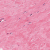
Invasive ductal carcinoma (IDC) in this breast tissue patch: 0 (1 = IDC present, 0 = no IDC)